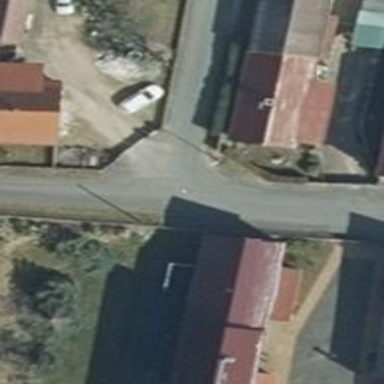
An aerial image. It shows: Residential road.